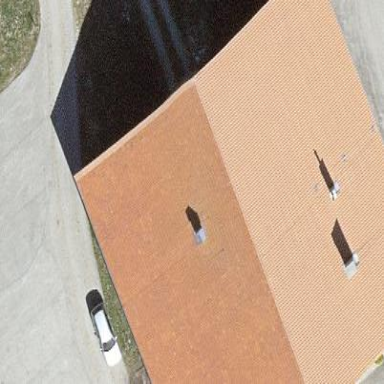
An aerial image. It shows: Gabled building.